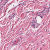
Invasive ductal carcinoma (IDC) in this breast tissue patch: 1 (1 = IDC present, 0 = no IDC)